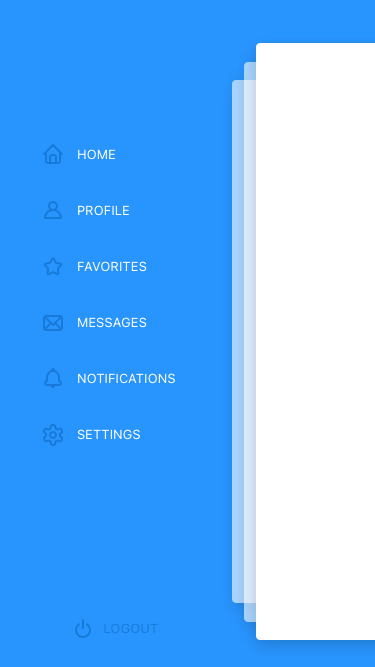
Text in this UI design:
Logout
Settings
Notifications
Messages
Favorites
Profile
Home